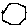
Label: hexagon